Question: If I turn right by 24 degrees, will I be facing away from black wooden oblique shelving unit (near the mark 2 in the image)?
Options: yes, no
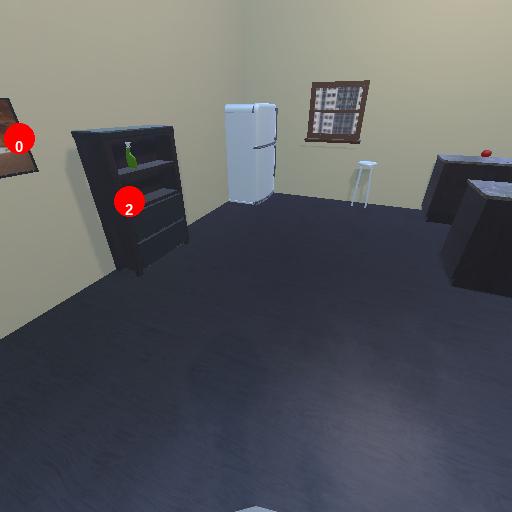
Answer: yes